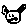
Label: cat